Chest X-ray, PA view. Patient: 44 years old, sex M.
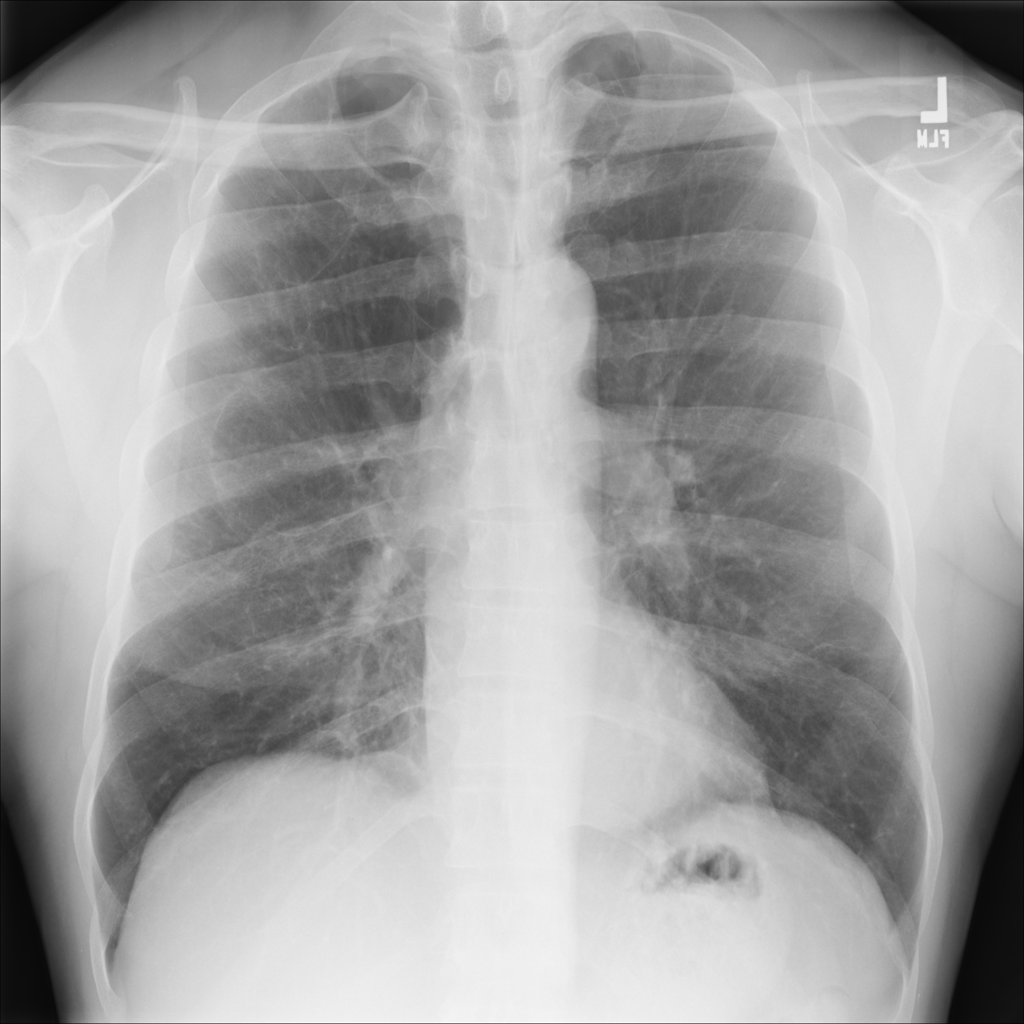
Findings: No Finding